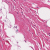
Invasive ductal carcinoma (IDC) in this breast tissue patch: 0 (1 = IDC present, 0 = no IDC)